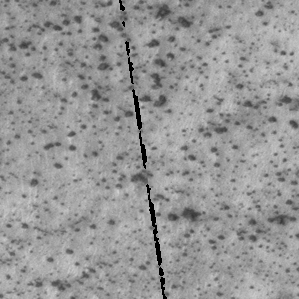
Label: frost